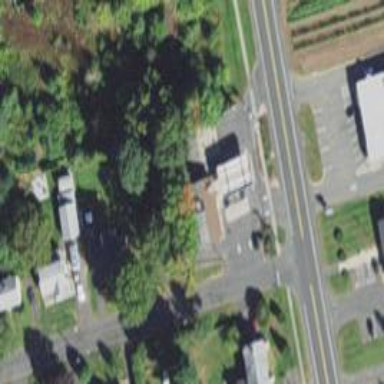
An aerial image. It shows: Convenience shop.